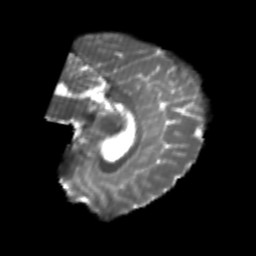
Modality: T2w
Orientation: sagittal
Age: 23
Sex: female
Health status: healthy
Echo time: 0.074 s